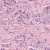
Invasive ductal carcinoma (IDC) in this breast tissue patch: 1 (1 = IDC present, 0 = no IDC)